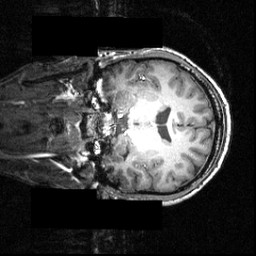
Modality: T1w
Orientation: coronal
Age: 21
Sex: male
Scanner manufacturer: siemens
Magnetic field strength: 3.951 T
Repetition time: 1.5 s
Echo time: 0.00335 s